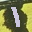
Label: 1